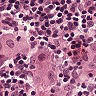
Metastatic tissue present: yes